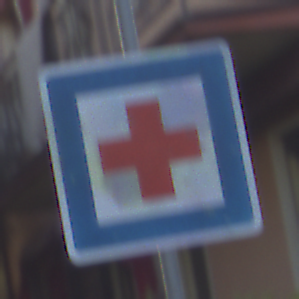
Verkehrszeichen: ErsteHilfe
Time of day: SunriseSunset
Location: Outdoor (Urban)
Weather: Clear
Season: NotSpecified
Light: Natural